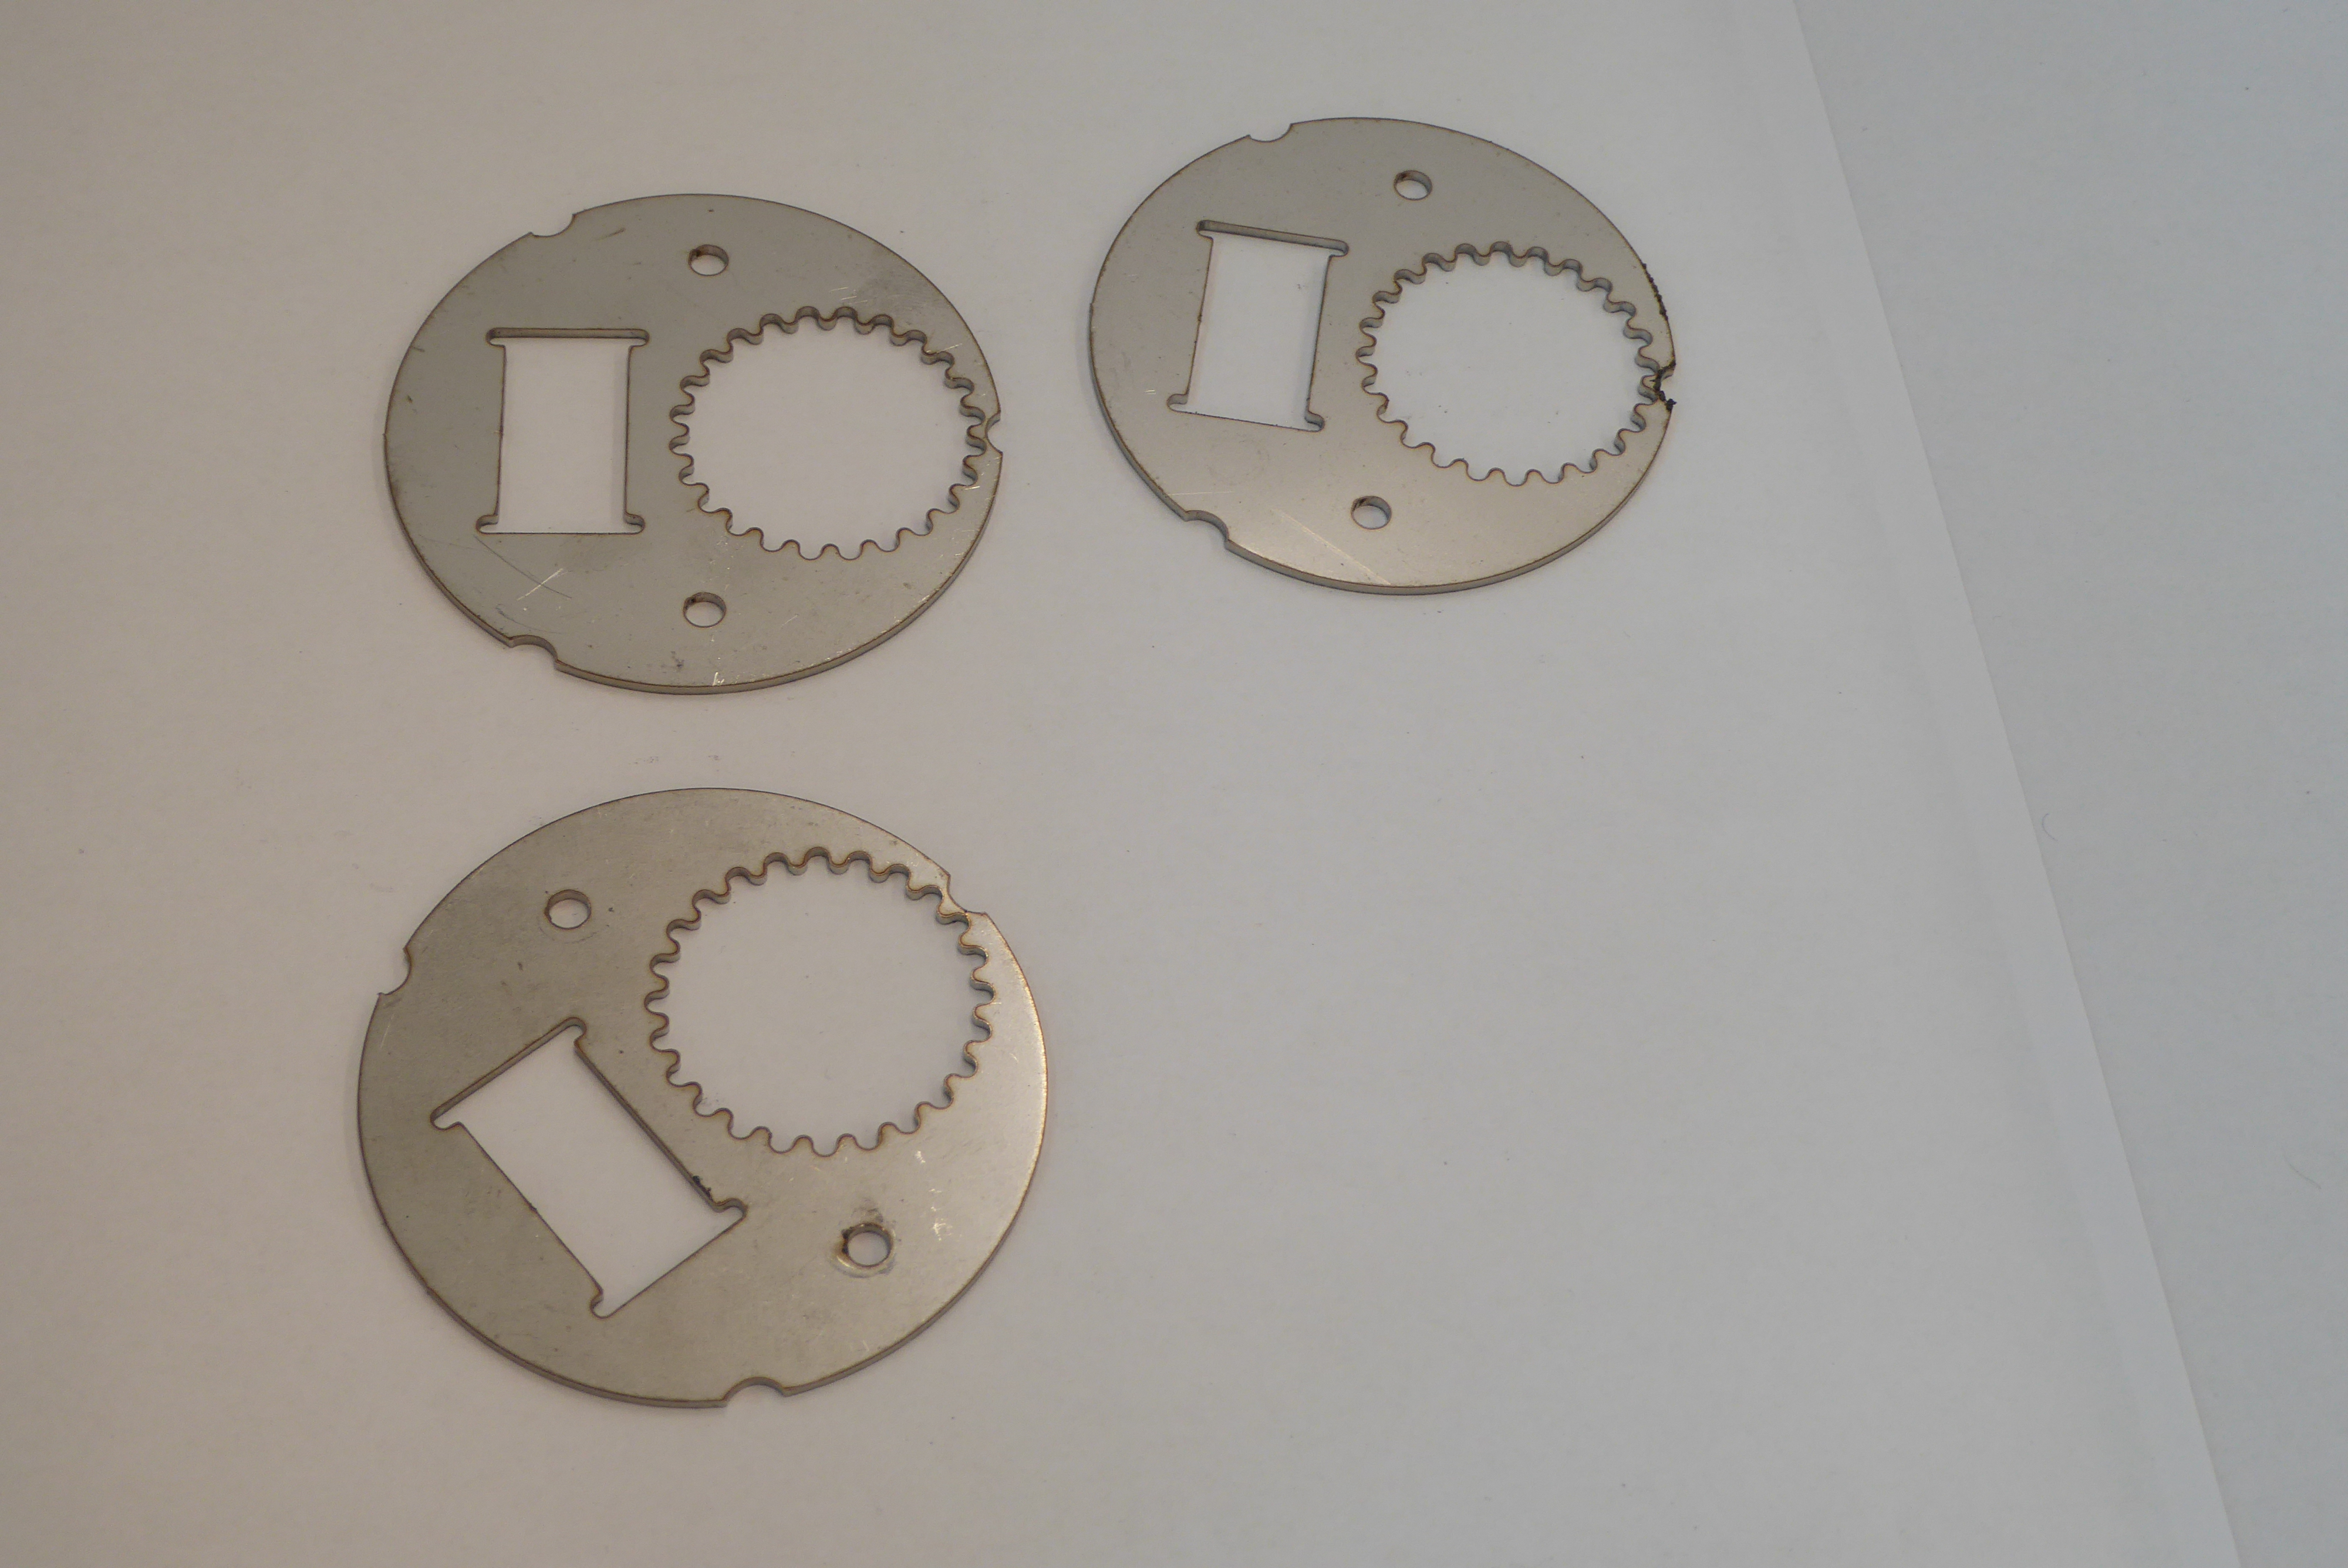
Label: Bottle Opener - Inlay